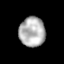
Tissue: lung
Cell type: Epithelial cells
Senescence score: 0.2165
Nuclear area (px): 753
Mean DAPI intensity: 178.34